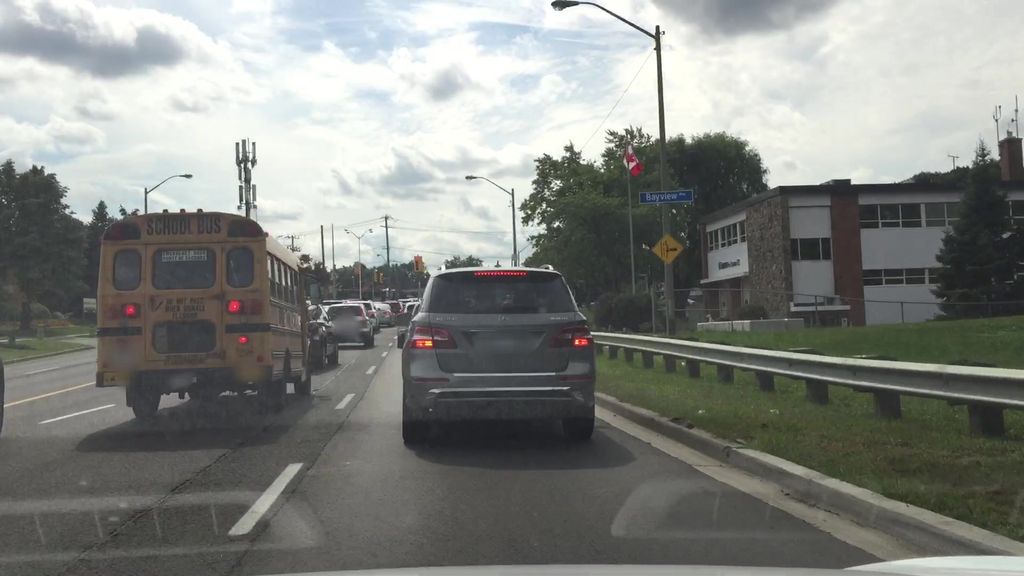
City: toronto